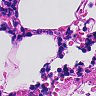
Metastatic tissue present: no